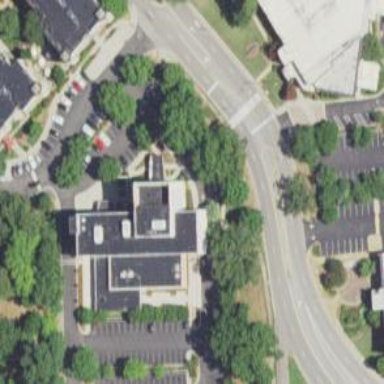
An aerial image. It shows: Commercial building.